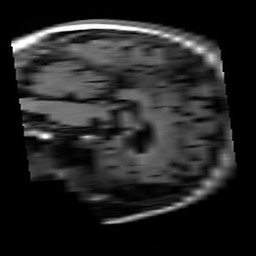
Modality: T1w
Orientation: sagittal
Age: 25
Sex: female
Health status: healthy
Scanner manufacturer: siemens
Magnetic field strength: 3 T
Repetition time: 4.1 s
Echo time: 0.0085 s